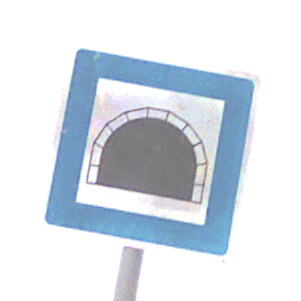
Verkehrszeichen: Tunnel
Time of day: Midday
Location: Outdoor (RoadRail)
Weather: Overcast
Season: NotSpecified
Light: Natural